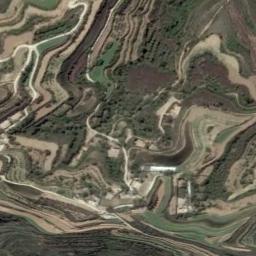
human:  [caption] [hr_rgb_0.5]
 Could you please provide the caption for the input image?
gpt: A large layer of brown and green mixed terraces with several winding narrow paths .

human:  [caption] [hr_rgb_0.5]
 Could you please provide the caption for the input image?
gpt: There was a little weed around the terraces .

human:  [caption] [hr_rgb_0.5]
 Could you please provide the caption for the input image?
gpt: There are many roads on the terrace .

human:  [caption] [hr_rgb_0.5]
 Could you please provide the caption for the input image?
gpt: The bare and green terrace is next to some trees .

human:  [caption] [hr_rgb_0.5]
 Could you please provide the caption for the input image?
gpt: There are some paths go cross the terraces .